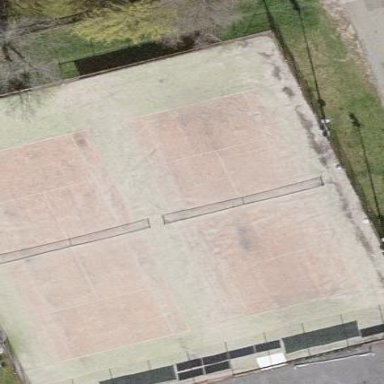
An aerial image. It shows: Tennis court in leisure pitch.